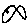
Label: fish